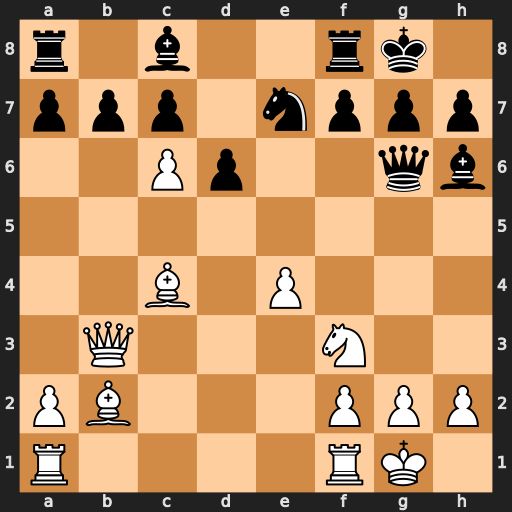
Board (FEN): r1b2rk1/ppp1nppp/2Pp2qb/8/2B1P3/1Q3N2/PB3PPP/R4RK1
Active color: w
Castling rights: -
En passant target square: -
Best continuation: cxb7 Bxb7 Qxb7